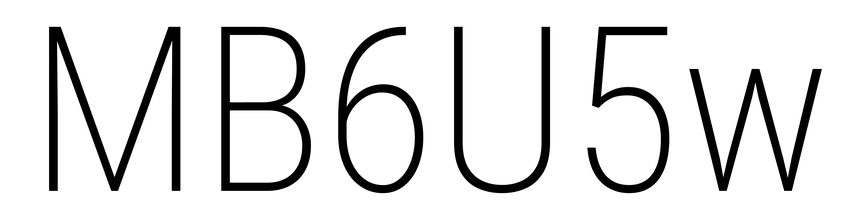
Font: Roboto_Condensed_ExtraLight